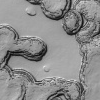
Atmospheric dust classification: not_dusty